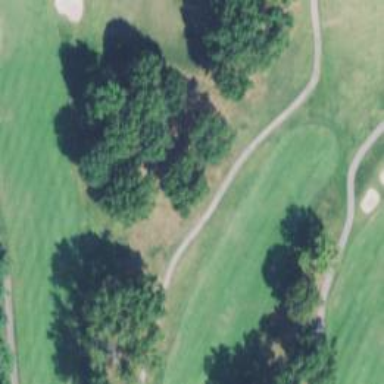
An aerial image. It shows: Service road designated as golf cart path.